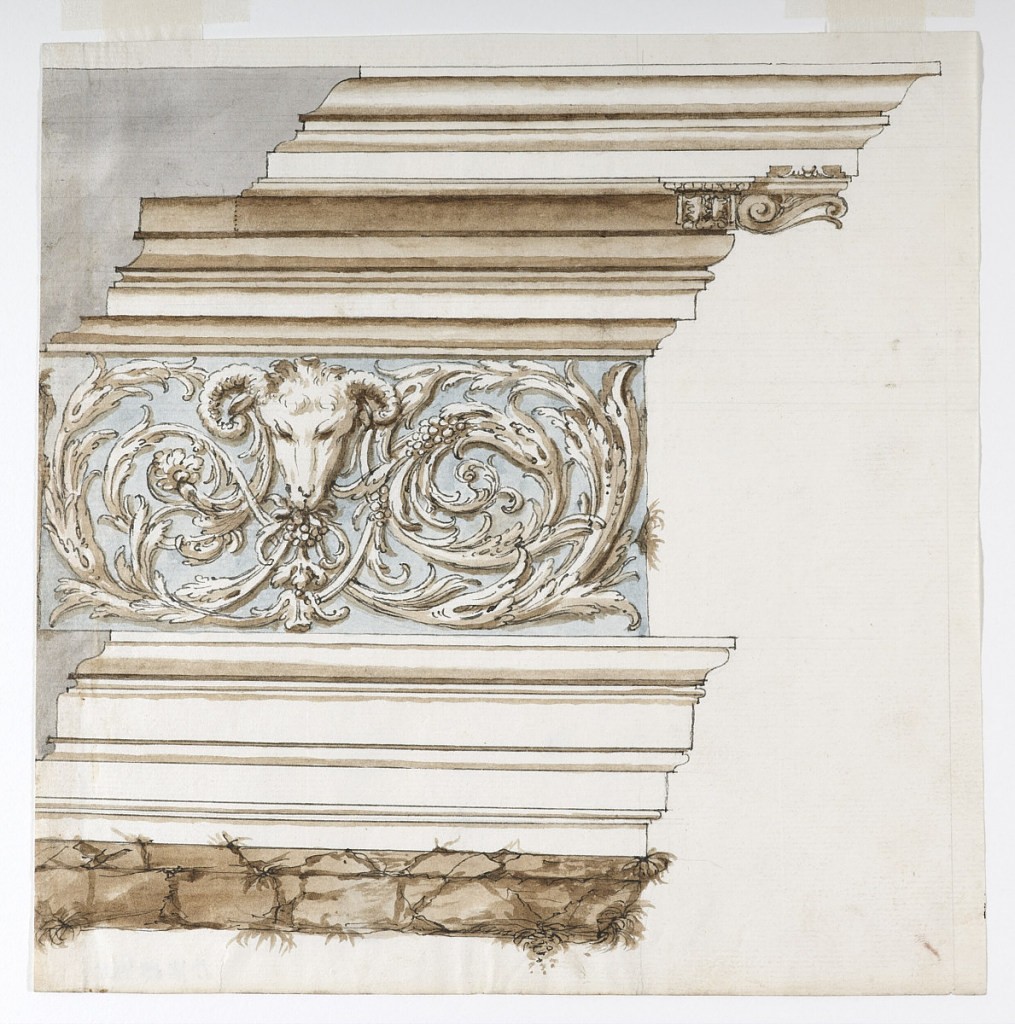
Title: Entablature in the Classical Style
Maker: Unknown, Italian
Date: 1770–90
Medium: Pen and black ink, blue, brown, and gray wash, slight traces of graphite on white laid paper
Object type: Drawing
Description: Depiction of a fragment of the right corner of an entablature, featuring a frieze with a ram's head in the center of symmetrical rinceaux on a blue ground.